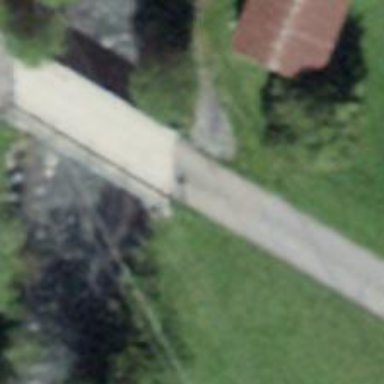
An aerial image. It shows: Residential road with bridge.